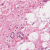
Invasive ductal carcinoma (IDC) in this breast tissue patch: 0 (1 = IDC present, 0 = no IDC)